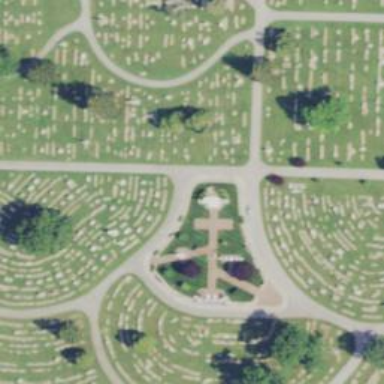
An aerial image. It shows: Historic memorial.